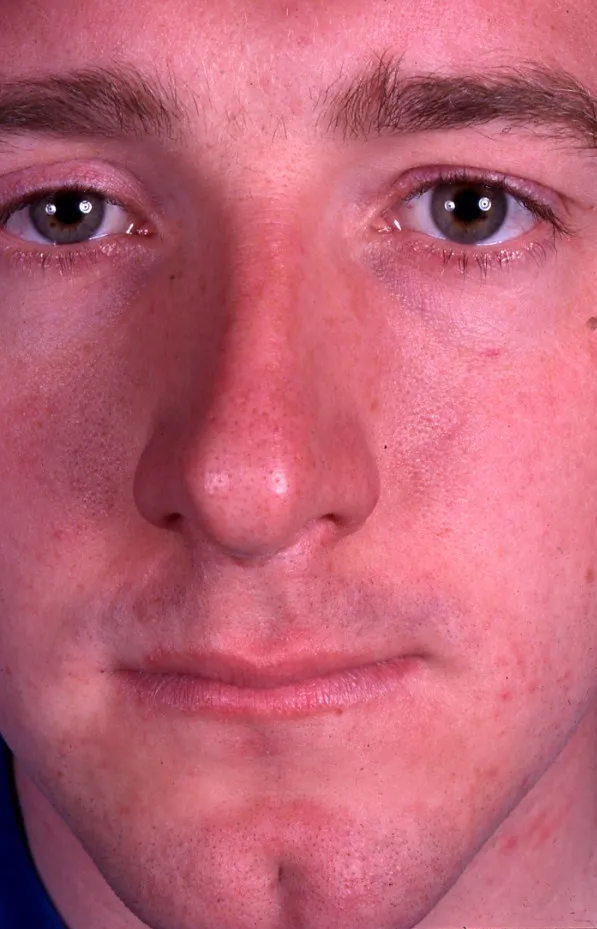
Case 1 - post operative appearance at 12 months.
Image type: medical_photograph (other_medical_photograph)